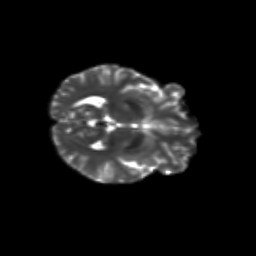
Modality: T2w
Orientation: axial
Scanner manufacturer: siemens
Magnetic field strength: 3 T
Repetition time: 9.2 s
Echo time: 0.084 s